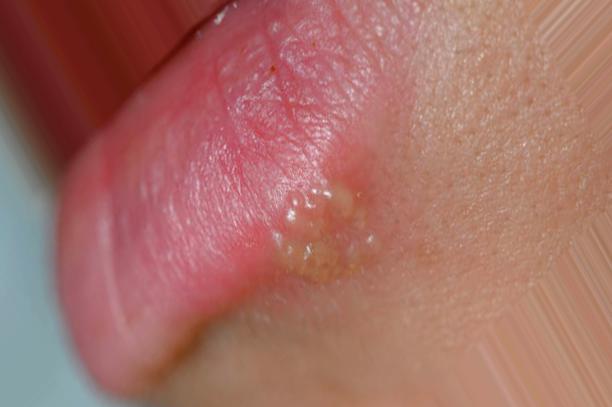
Condition: Mouth Ulcer